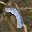
Label: 7